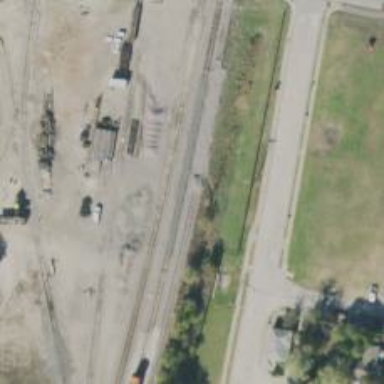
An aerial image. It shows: Railway siding with rails.